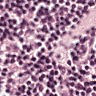
Metastatic tissue present: no